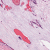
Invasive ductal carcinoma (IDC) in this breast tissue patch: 1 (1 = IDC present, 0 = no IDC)